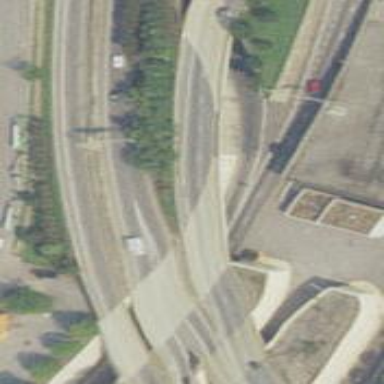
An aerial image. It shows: Bridge over motorway_link.